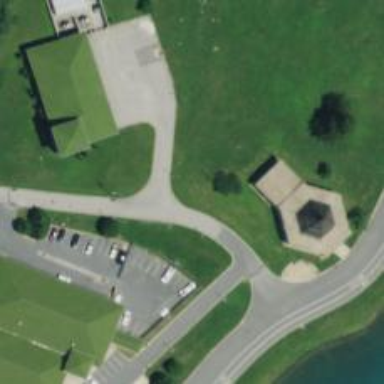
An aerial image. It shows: Disc golf basket.